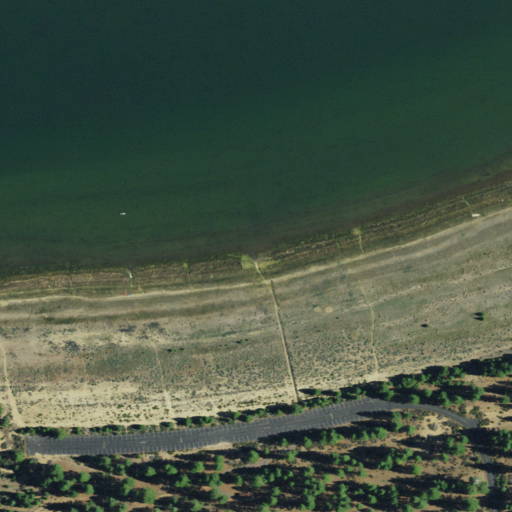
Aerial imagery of beach in California named Gallatin Beach containing open water, shrub, evergreen forest, grassland, woody wetlands, herbaceous wetlands, and open development